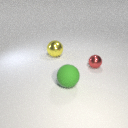
large yellow metal sphere to the left of large green rubber sphere